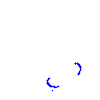
Particle: proton